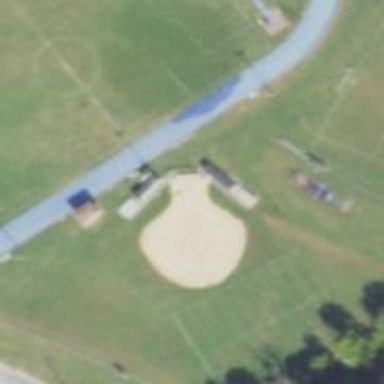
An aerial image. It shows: Baseball pitch for leisure land.